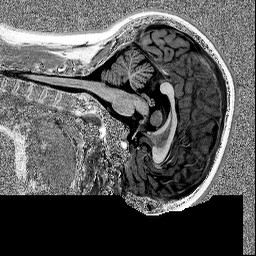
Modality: MP2RAGE
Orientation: sagittal
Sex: female